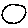
Label: circle